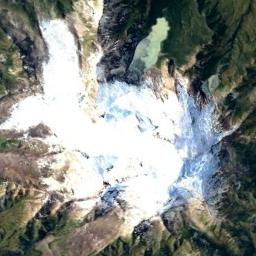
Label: snowberg